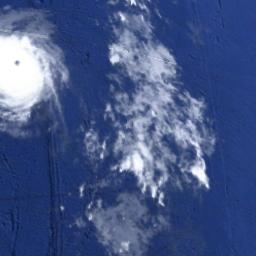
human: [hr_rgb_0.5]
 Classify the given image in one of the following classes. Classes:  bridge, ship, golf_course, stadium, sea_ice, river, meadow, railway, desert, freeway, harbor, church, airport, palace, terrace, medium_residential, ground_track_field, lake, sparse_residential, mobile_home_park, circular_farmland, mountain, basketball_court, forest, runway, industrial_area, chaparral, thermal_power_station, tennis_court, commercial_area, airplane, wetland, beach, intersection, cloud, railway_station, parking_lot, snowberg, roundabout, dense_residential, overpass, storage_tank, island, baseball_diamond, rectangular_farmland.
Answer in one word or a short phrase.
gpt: cloud